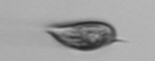
Label: Prorocentrum_triestinum